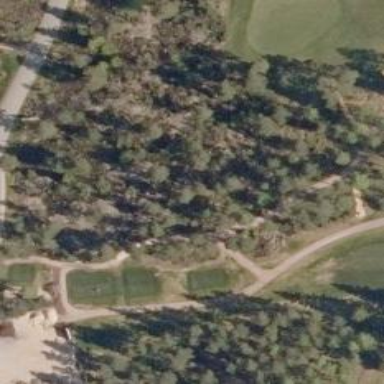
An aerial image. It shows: Service road designated as golf cart path.